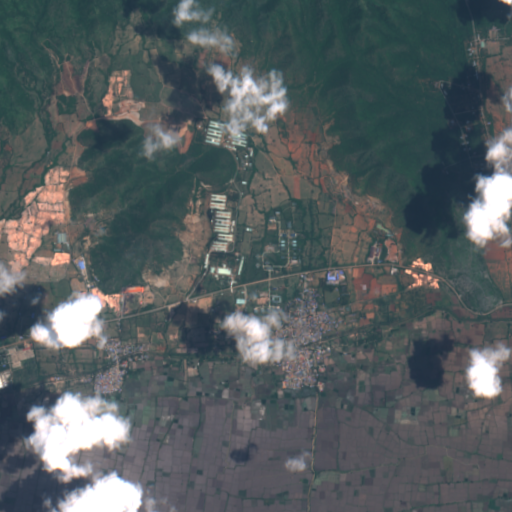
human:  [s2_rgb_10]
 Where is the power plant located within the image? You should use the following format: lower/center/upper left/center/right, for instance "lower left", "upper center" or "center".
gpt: The power plant is located in the lower left of the image.
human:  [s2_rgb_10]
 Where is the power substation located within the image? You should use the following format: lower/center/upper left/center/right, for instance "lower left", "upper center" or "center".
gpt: The power substation is located in the lower left of the image.
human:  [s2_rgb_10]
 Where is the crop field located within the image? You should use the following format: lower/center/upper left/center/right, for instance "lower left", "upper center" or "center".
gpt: There is no crop field in the image.